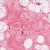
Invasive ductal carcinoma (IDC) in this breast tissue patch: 0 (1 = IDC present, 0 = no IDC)